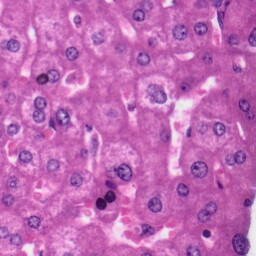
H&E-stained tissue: Liver